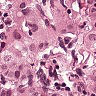
Metastatic tissue present: yes